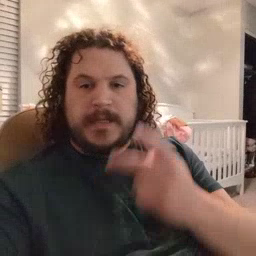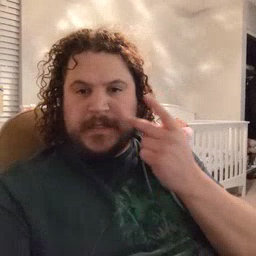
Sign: kitty